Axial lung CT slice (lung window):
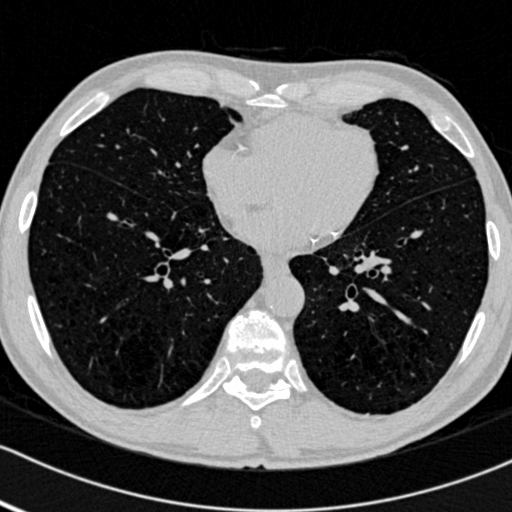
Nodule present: no